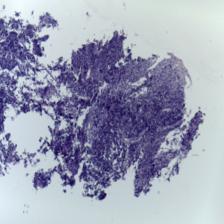
Diagnosis: OSCC